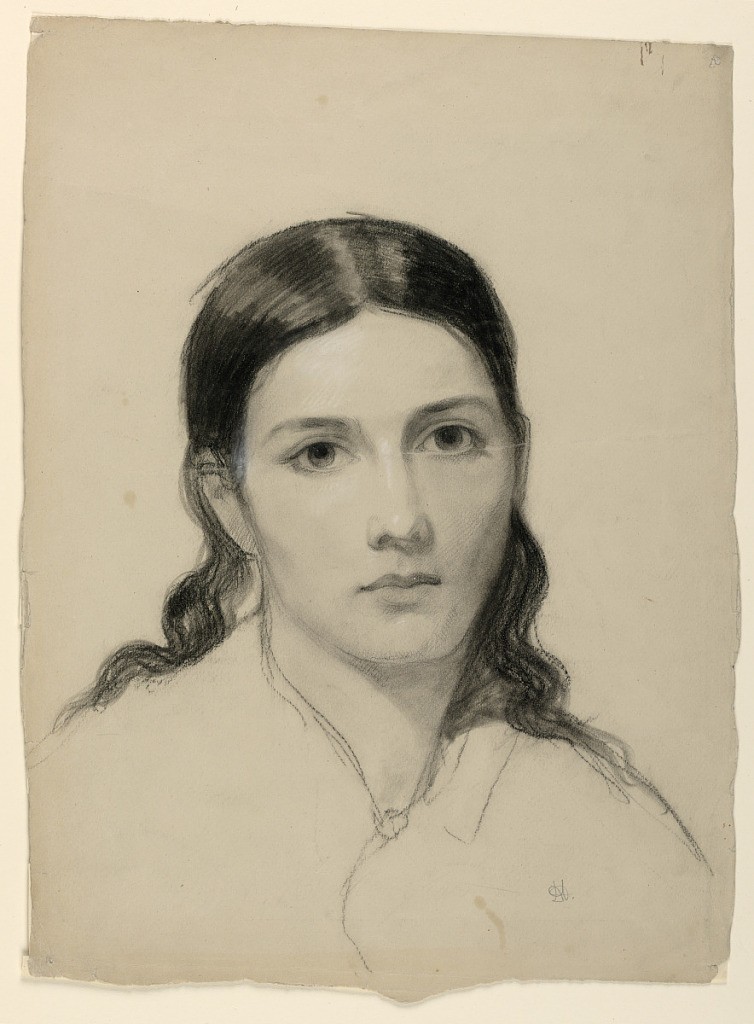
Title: The Artist's Wife Sophie
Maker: Daniel Huntington, American, 1816–1906
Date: ca. 1853
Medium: Black crayon, black chalk, white chalk on off-white wove paper
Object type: Drawing
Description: Frontal bust portrait of a young woman, probably the artist's wife, Sophie Huntington.